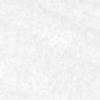
Label: no_change